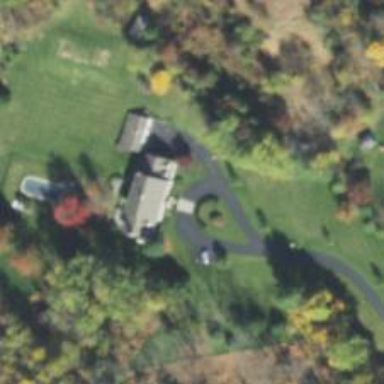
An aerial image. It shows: Driveway leading to service road.